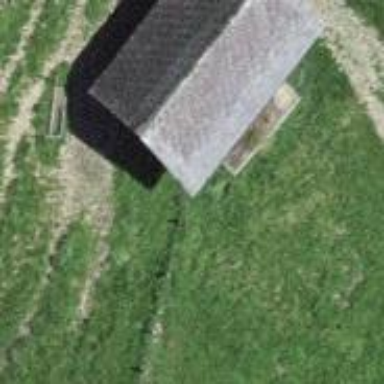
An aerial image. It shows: Farm auxiliary building.